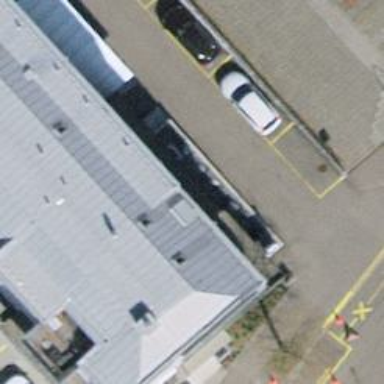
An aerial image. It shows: Police facility.